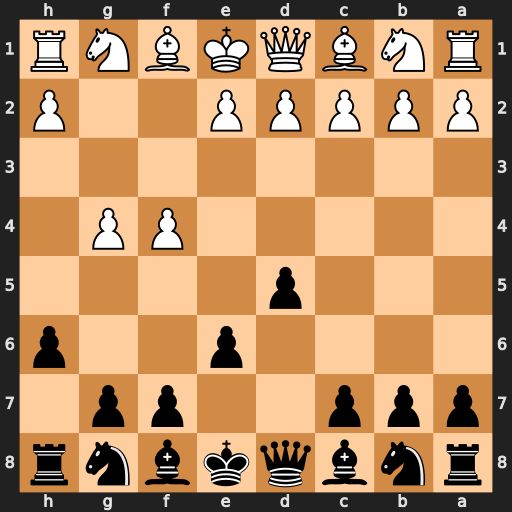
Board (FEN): rnbqkbnr/ppp2pp1/4p2p/3p4/5PP1/8/PPPPP2P/RNBQKBNR
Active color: b
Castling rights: KQkq
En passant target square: -
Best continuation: Qh4#